Question: How do I view existing realtime collaboration data model? I call getRoot method:
'''
var collaborative_model = rtpg.realtimeDoc.getModel().getRoot()
'''
When I vew 'collaborative_model' object in debug, I see cryptic properties only. Not sure if or how my model is saved.
Can I do some kind of variable dump of the model?

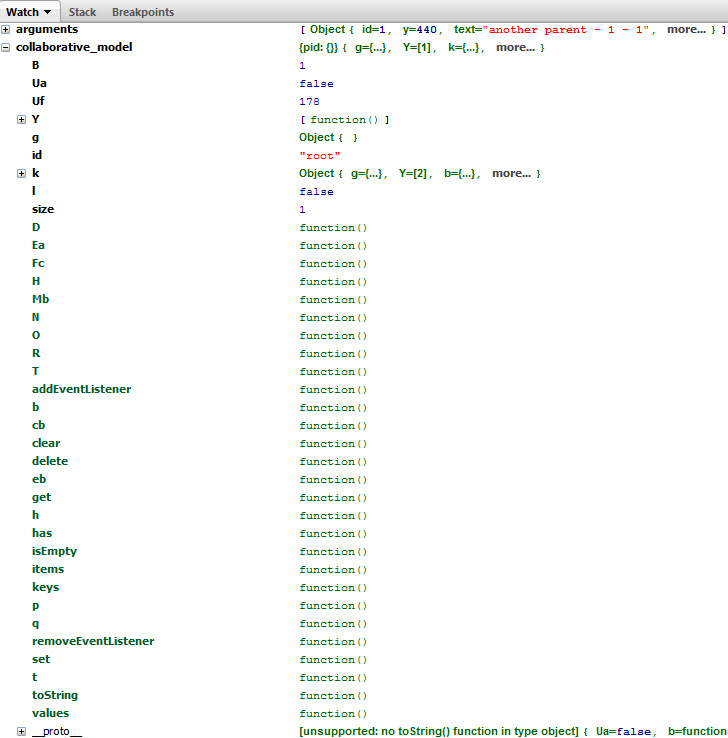
Answer: The root is just a CollaborativeMap, so you can use the standard map methods to explore its values.
The relevant methods there for digging into the model are keys() and values().
A lot of these data model classes have obfuscated methods that are a part of the internal implementation. The best way to see what methods are publicly available is to look at the <URL>.